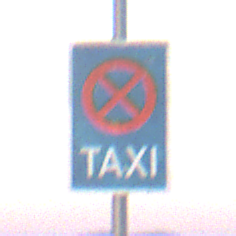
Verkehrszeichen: Taxenstand
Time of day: SunriseSunset
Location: Outdoor (Nature)
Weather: Clear
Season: NotSpecified
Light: Natural